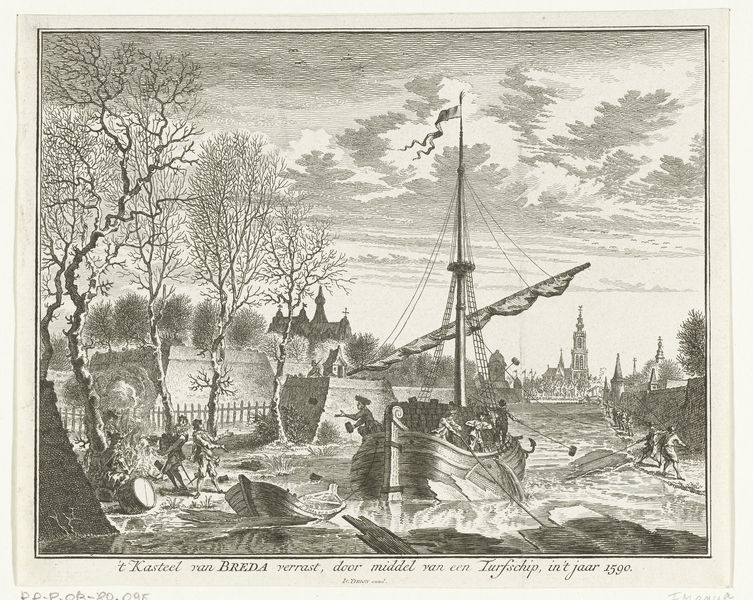
Titel: Turfschip van Breda
Künstler: Simon Fokke
Standort: Amsterdam
Institution: Rijksmuseum
Schlagwörter: stadt, kirche, schiff, segel, mast, auer, mauer, hafen, mauet